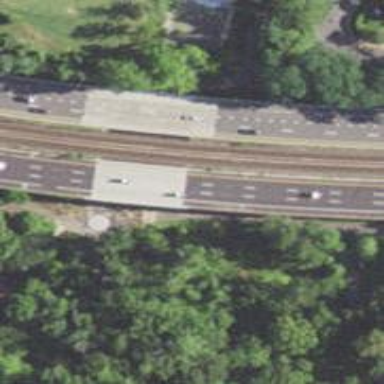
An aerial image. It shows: Bridge for electrified rail.